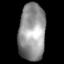
Tissue: lung
Cell type: Myeloid cells
Senescence score: 0.2219
Nuclear area (px): 1490
Mean DAPI intensity: 148.745